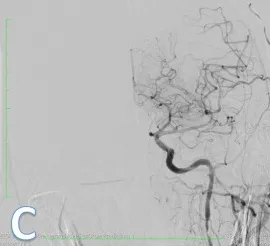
Digital subtraction angiography (DSA). There was no embolus in the anterior circulation (C).
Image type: radiology (ct)